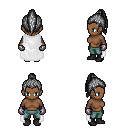
a pixel art fantasy rpg character, female body template, human, dark skin, white cape, teal pants, gray long topknot hairstyle, metal gloves, black shoes, four views (front, back, left, right), 2x2 character sprite sheet, small pixel art, hard edges, no anti-aliasing